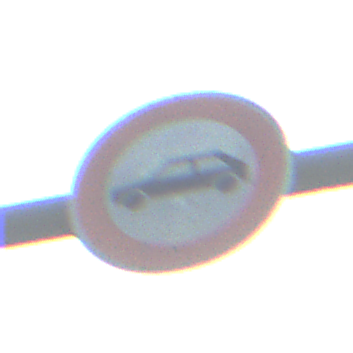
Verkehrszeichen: VerbotPersonenkraftwagen
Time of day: SunriseSunset
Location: Outdoor (Nature)
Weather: PartlyCloudy
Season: NotSpecified
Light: Natural